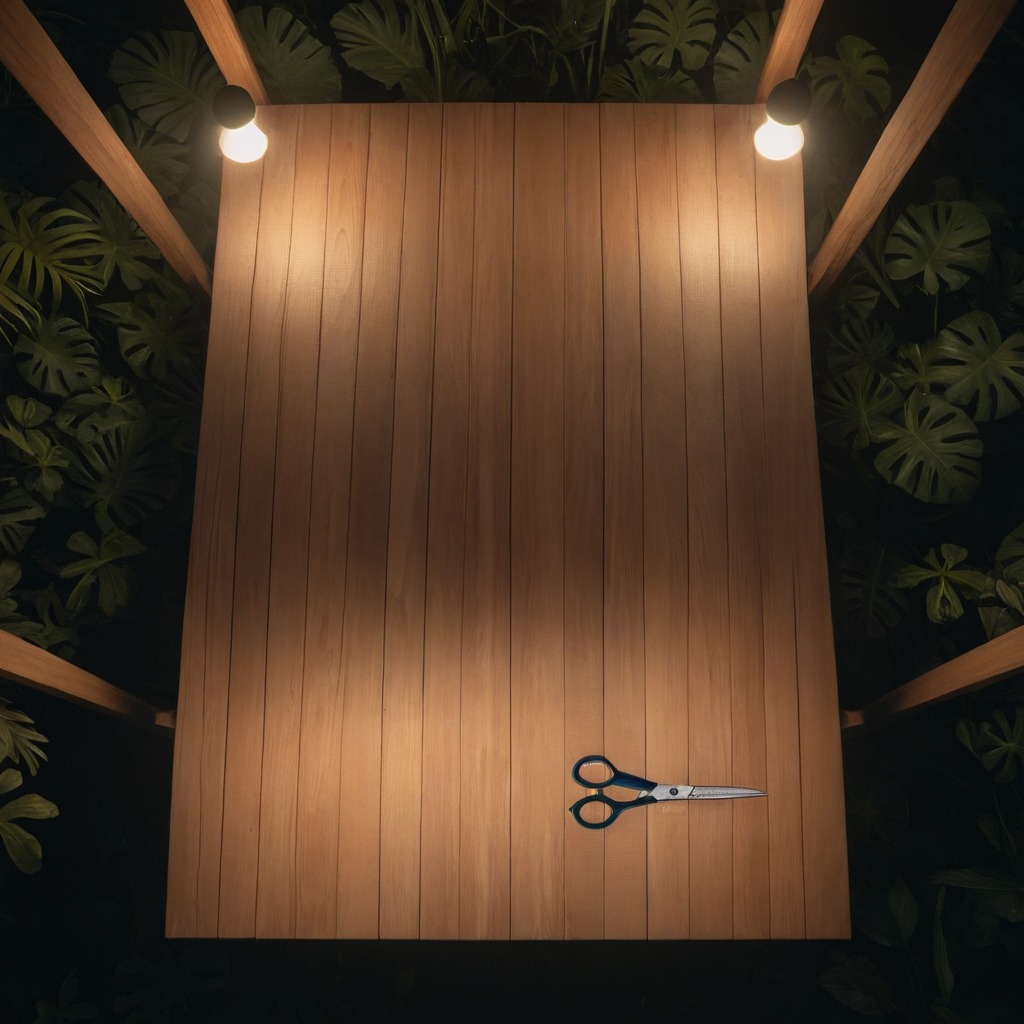
A scissor is lying on the wooden table inside a jungle field workshop tent at night.